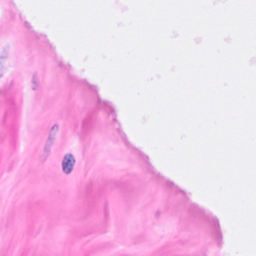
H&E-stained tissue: Breast